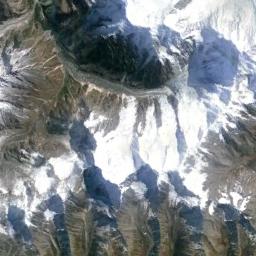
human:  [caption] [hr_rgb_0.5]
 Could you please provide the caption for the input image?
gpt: The ground on the snowberg is uneven .

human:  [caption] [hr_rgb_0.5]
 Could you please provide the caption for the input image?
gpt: The snow berg is consist of bare land and white snow .

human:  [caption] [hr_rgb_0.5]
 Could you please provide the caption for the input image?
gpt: Only the peaks of the snow-capped mountains are covered with snow .

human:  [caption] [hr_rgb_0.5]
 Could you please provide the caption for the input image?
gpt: The snowberg has some valley glaciers but some ridges are not covered by glaciers .

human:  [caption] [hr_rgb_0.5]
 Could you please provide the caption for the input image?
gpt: The snowberg is covered with snow and some bare land .